Field crop: maize
Growth stage: 2
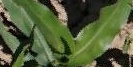
Species: maize